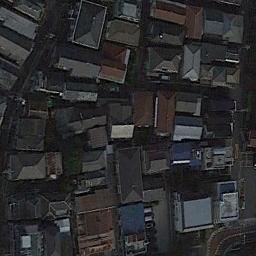
Label: residential